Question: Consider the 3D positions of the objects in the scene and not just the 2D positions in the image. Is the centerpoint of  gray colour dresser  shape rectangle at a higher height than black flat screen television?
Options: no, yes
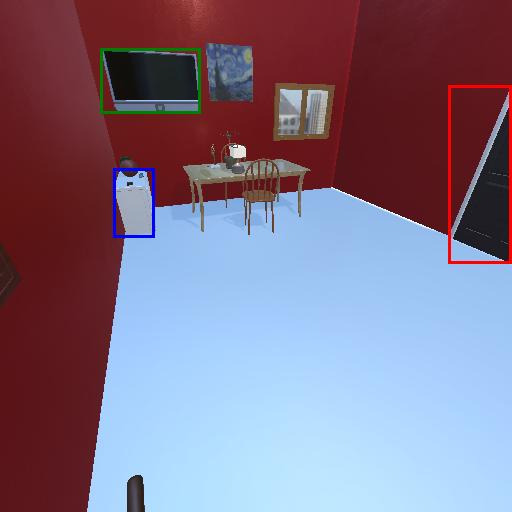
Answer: no